Question: I'm trying to make a mask with bitmaps, i.e. has such a shape below.
Here my image mask:

All, in above image, is not white is transparent. So applying a mask she cuts a rectangle instead of this form. Is there any way to implement it? Primitives will hardly make such a mask.
Here my source:
'''
package
{
import flash.display.Bitmap;
import flash.display.Sprite;
[SWF(width="960", height="640", frameRate="60", backgroundColor="0x4a4137")]
public class Main extends Sprite
{
[Embed(source="jack.jpg")]
private var PhotoImg:Class;
[Embed(source="faceArea.png")]
private var FaceAreaImg:Class;
private var _imageBox:Sprite;
public function Main()
{
createMask();
}
private function createMask():void
{
var img:Bitmap = new PhotoImg();
_imageBox = new Sprite();
_imageBox.x = 0;
_imageBox.y = 0;
_imageBox.addChild(img);
addChild(_imageBox);
var faceArea:Bitmap = new FaceAreaImg();
faceArea.x = 50;
faceArea.y = 50;
addChild(faceArea);
_imageBox.mask = faceArea;
}
}
}
'''
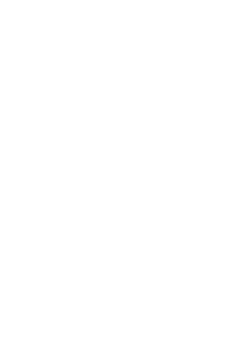
Answer: Hi skyboyIf you want to make masking with transparent bitmaps, you have to make the cacheAsBitmap property of the two DisplayObjects to true.
try:
'''
_imageBox.cacheAsBitmap = true;
faceArea.cacheAsBitmap = true;
'''